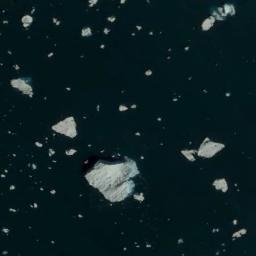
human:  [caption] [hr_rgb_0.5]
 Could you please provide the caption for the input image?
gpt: There are sea ice of different sizes .

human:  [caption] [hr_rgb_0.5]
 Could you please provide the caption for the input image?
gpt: Many ice cubes of various sizes are scattered floating on the blue sea .

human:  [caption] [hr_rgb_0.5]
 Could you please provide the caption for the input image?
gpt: Some pieces of sea ice of different sizes float in the deep blue sea .

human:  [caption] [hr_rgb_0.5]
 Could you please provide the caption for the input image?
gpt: There are many ice on the deep blue sea .

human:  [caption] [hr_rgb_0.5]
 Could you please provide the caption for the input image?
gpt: There are some pieces of sea ice .